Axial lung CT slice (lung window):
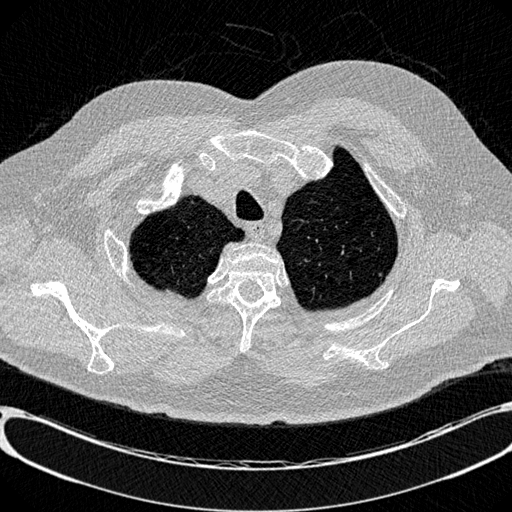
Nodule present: no